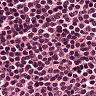
Metastatic tissue present: no